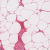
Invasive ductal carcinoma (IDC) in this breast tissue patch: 0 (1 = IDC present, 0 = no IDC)